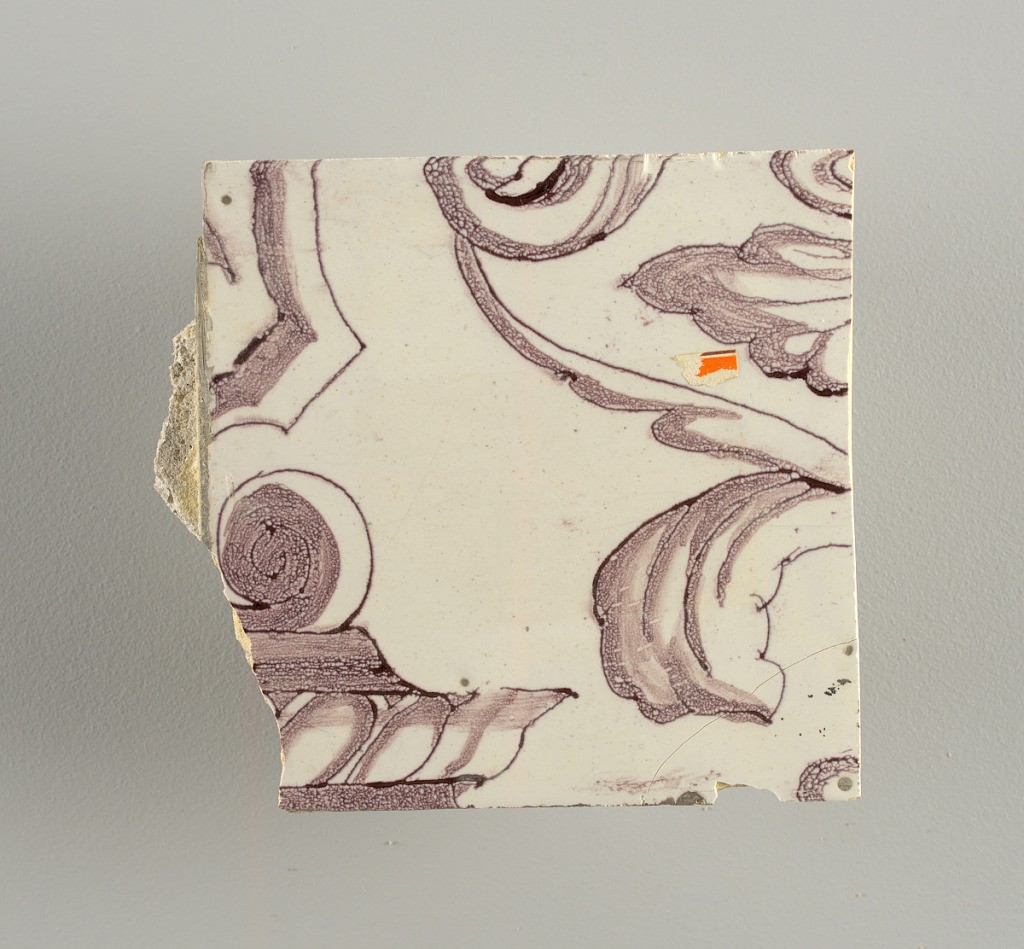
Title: Tile wall facing
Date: ca. 1725
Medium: Tin-glazed earthenware, underglaze
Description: Horizontal rectangle.  Thirty tiles wide and twenty-three tiles high with opening for fireplace eleven tiles wide and ten high.  Foliage arabesques disposed about three vertical axes from which are emphazised by urns at center and right, and at left by the figure of a standing woman carrying an infant on her arm and accompanied by two children.